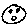
Label: moon